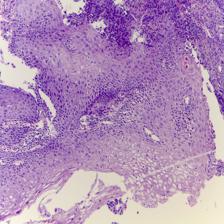
Diagnosis: OSCC